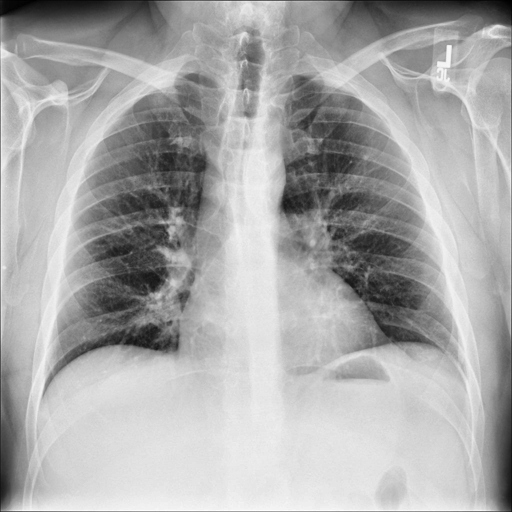
Finding: NORMAL